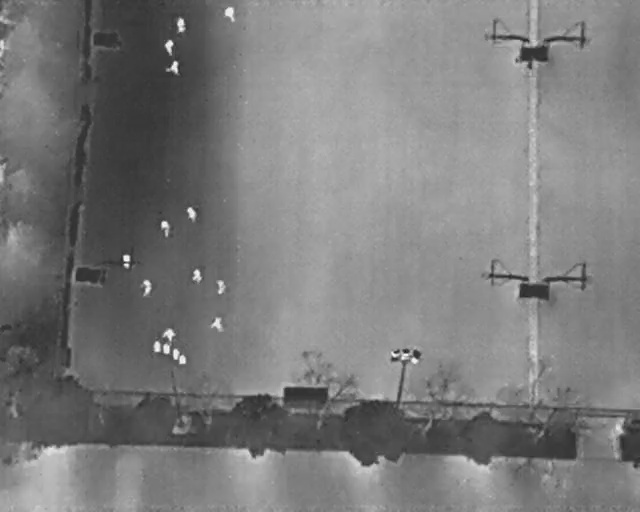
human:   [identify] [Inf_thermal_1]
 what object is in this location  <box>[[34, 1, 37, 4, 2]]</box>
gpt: <ref>1 medium person at the top</ref>